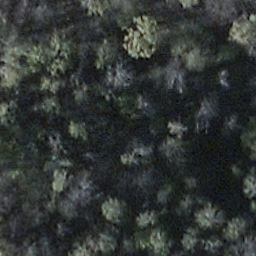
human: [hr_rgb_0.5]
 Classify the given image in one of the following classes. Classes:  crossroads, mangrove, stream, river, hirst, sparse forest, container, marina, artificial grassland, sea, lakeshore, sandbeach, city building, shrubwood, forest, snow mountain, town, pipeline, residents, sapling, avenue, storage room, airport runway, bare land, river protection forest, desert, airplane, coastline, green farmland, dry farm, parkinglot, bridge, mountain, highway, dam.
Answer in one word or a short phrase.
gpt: shrubwood